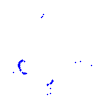
Particle: proton